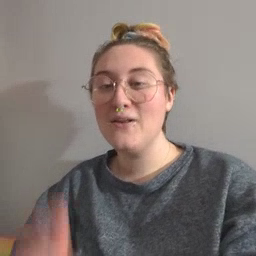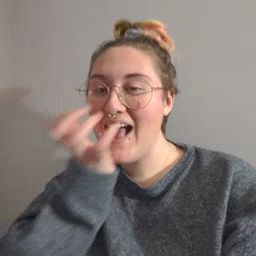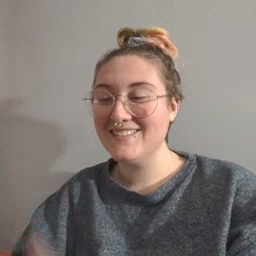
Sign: grass